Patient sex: M
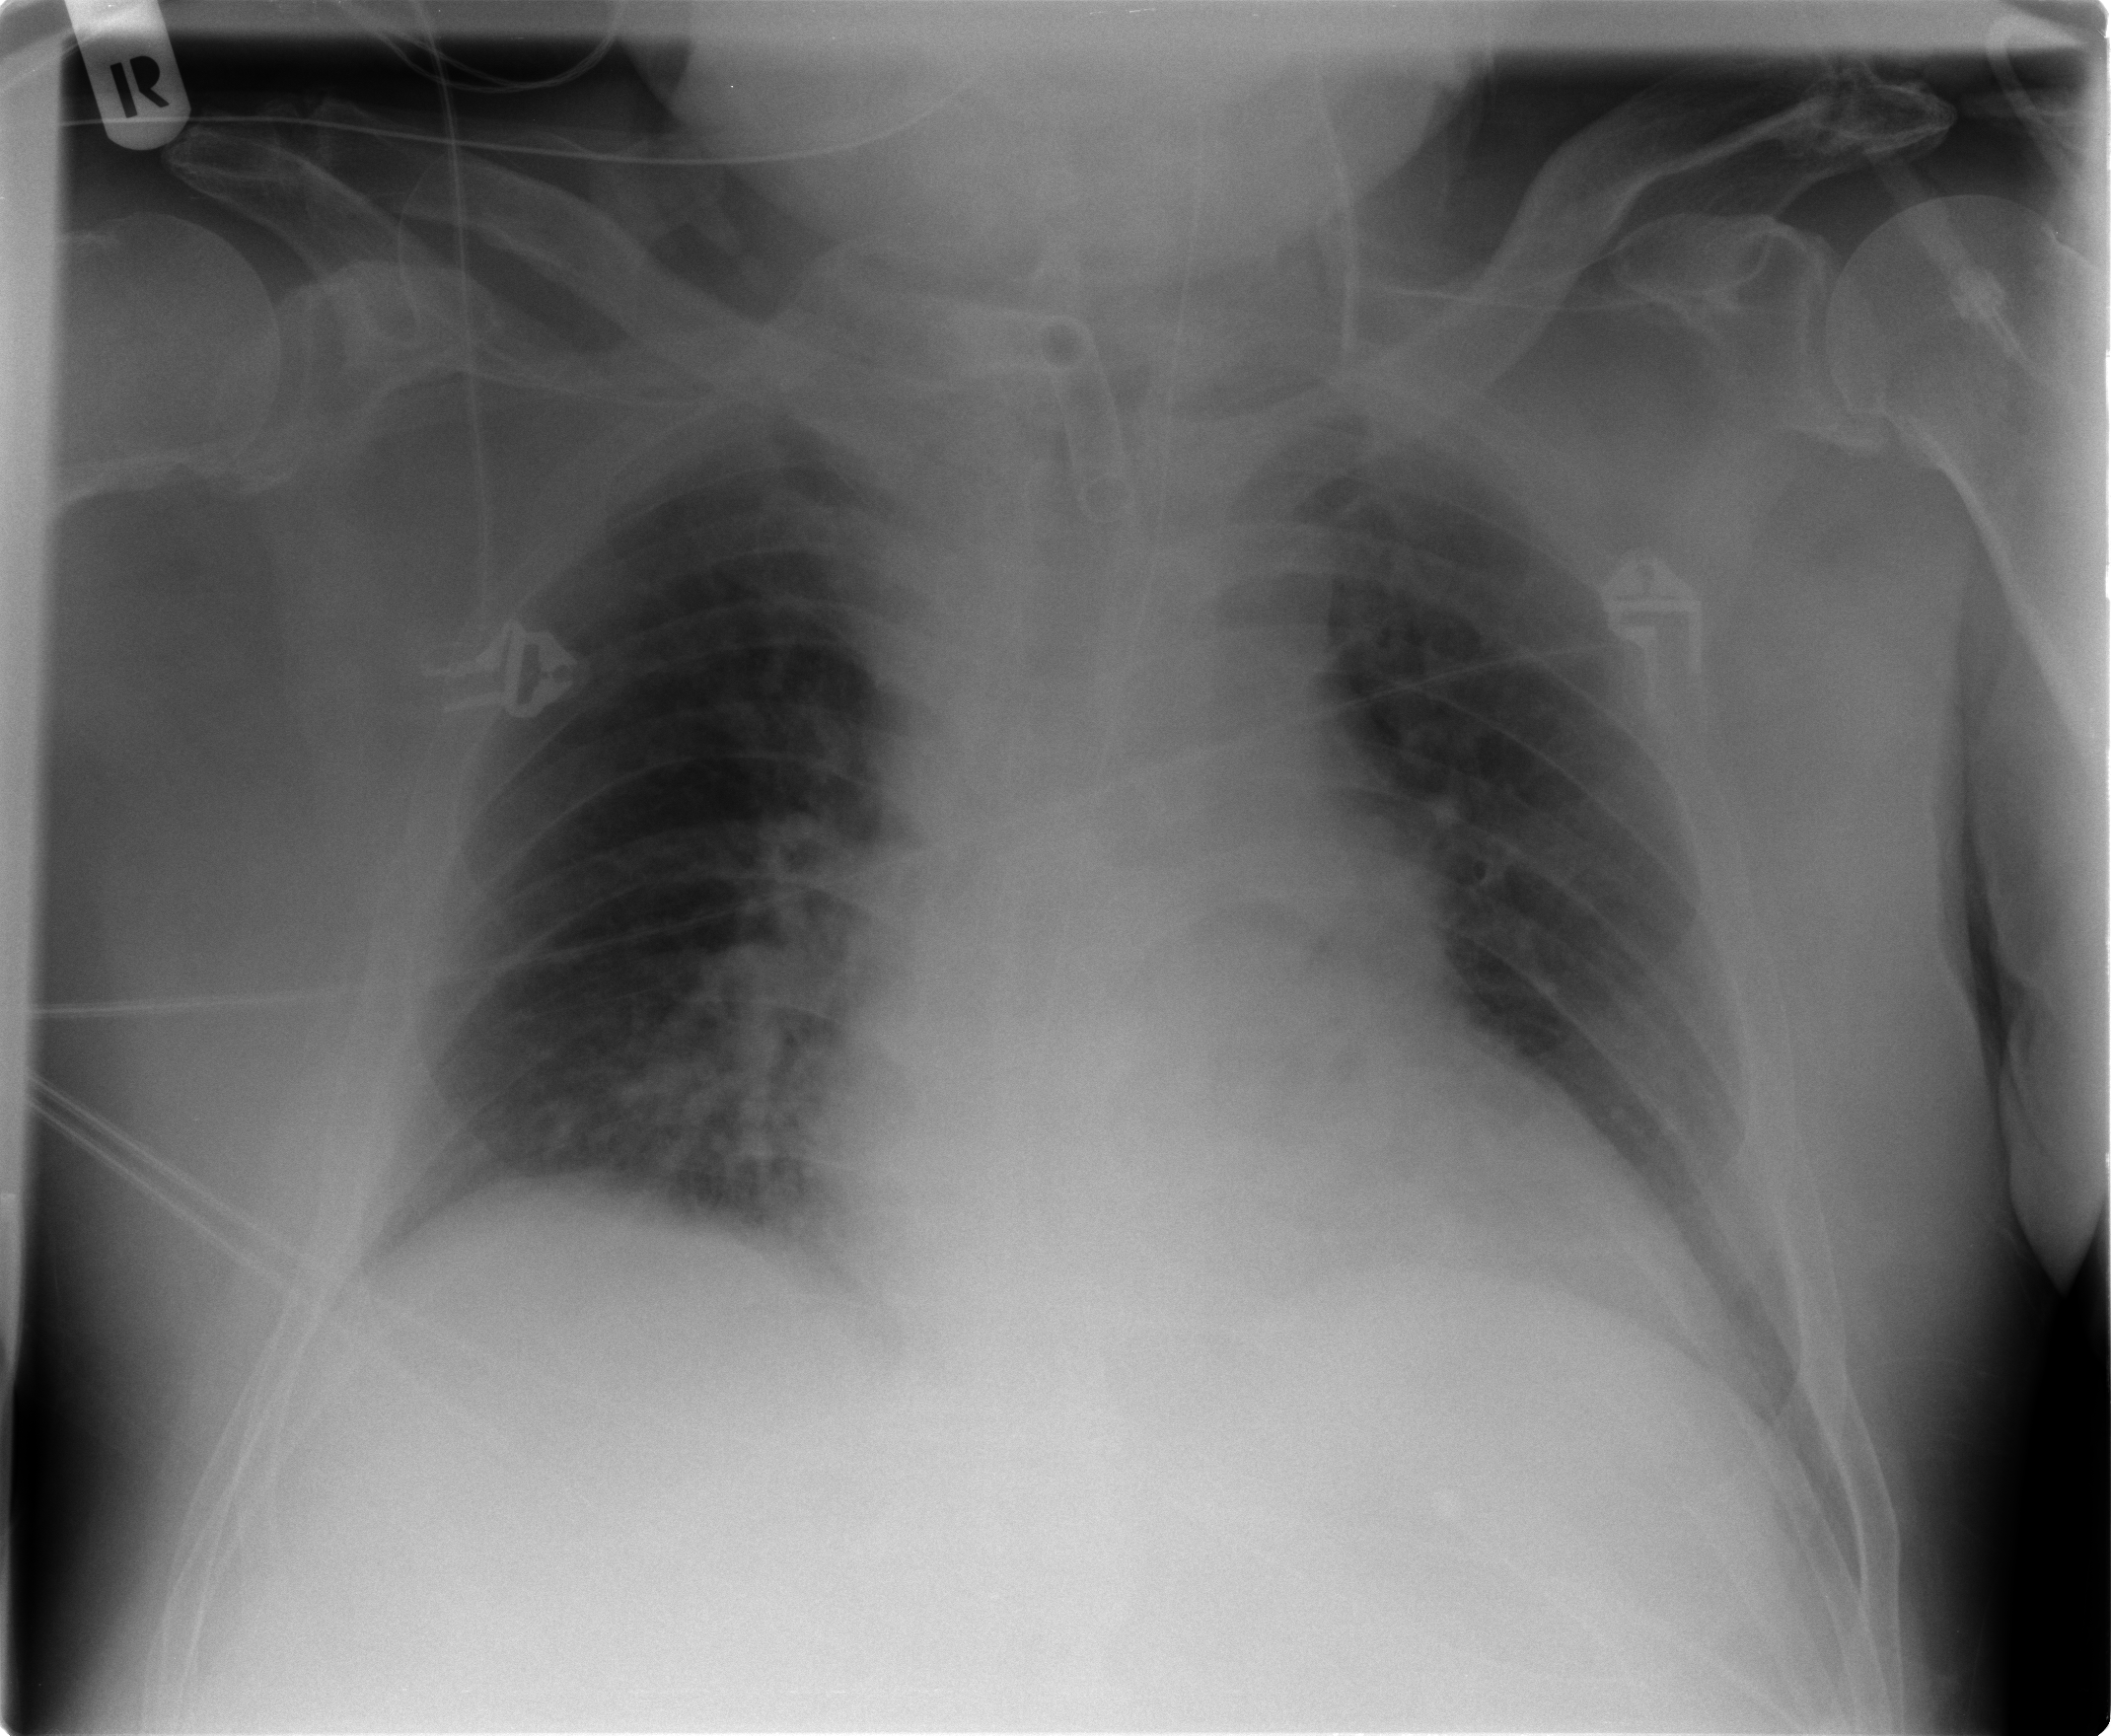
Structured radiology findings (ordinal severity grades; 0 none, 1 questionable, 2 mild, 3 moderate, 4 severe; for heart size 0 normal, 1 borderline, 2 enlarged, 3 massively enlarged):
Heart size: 2
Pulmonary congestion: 2
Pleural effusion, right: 1
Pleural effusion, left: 1
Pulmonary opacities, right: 0
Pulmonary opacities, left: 0
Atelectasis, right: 2
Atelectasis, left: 2